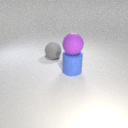
large purple rubber sphere above large blue rubber cylinder